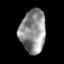
Tissue: lung
Cell type: Epithelial cells
Senescence score: 0.2224
Nuclear area (px): 1088
Mean DAPI intensity: 142.514